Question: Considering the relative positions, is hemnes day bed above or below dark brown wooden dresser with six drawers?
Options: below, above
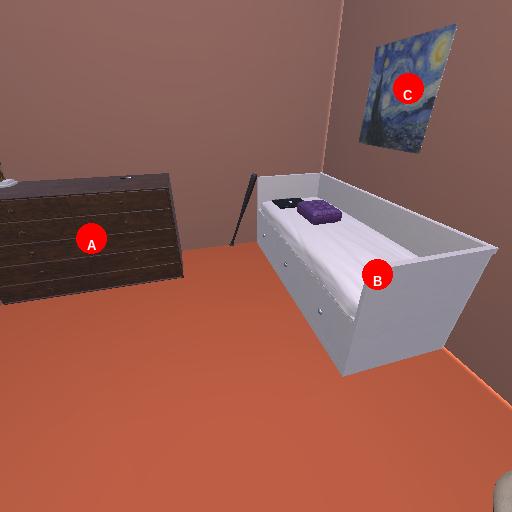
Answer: below